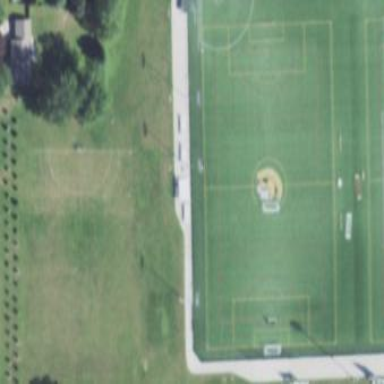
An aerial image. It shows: Soccer pitch for leisure land activities.